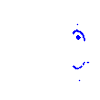
Particle: proton